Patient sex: M
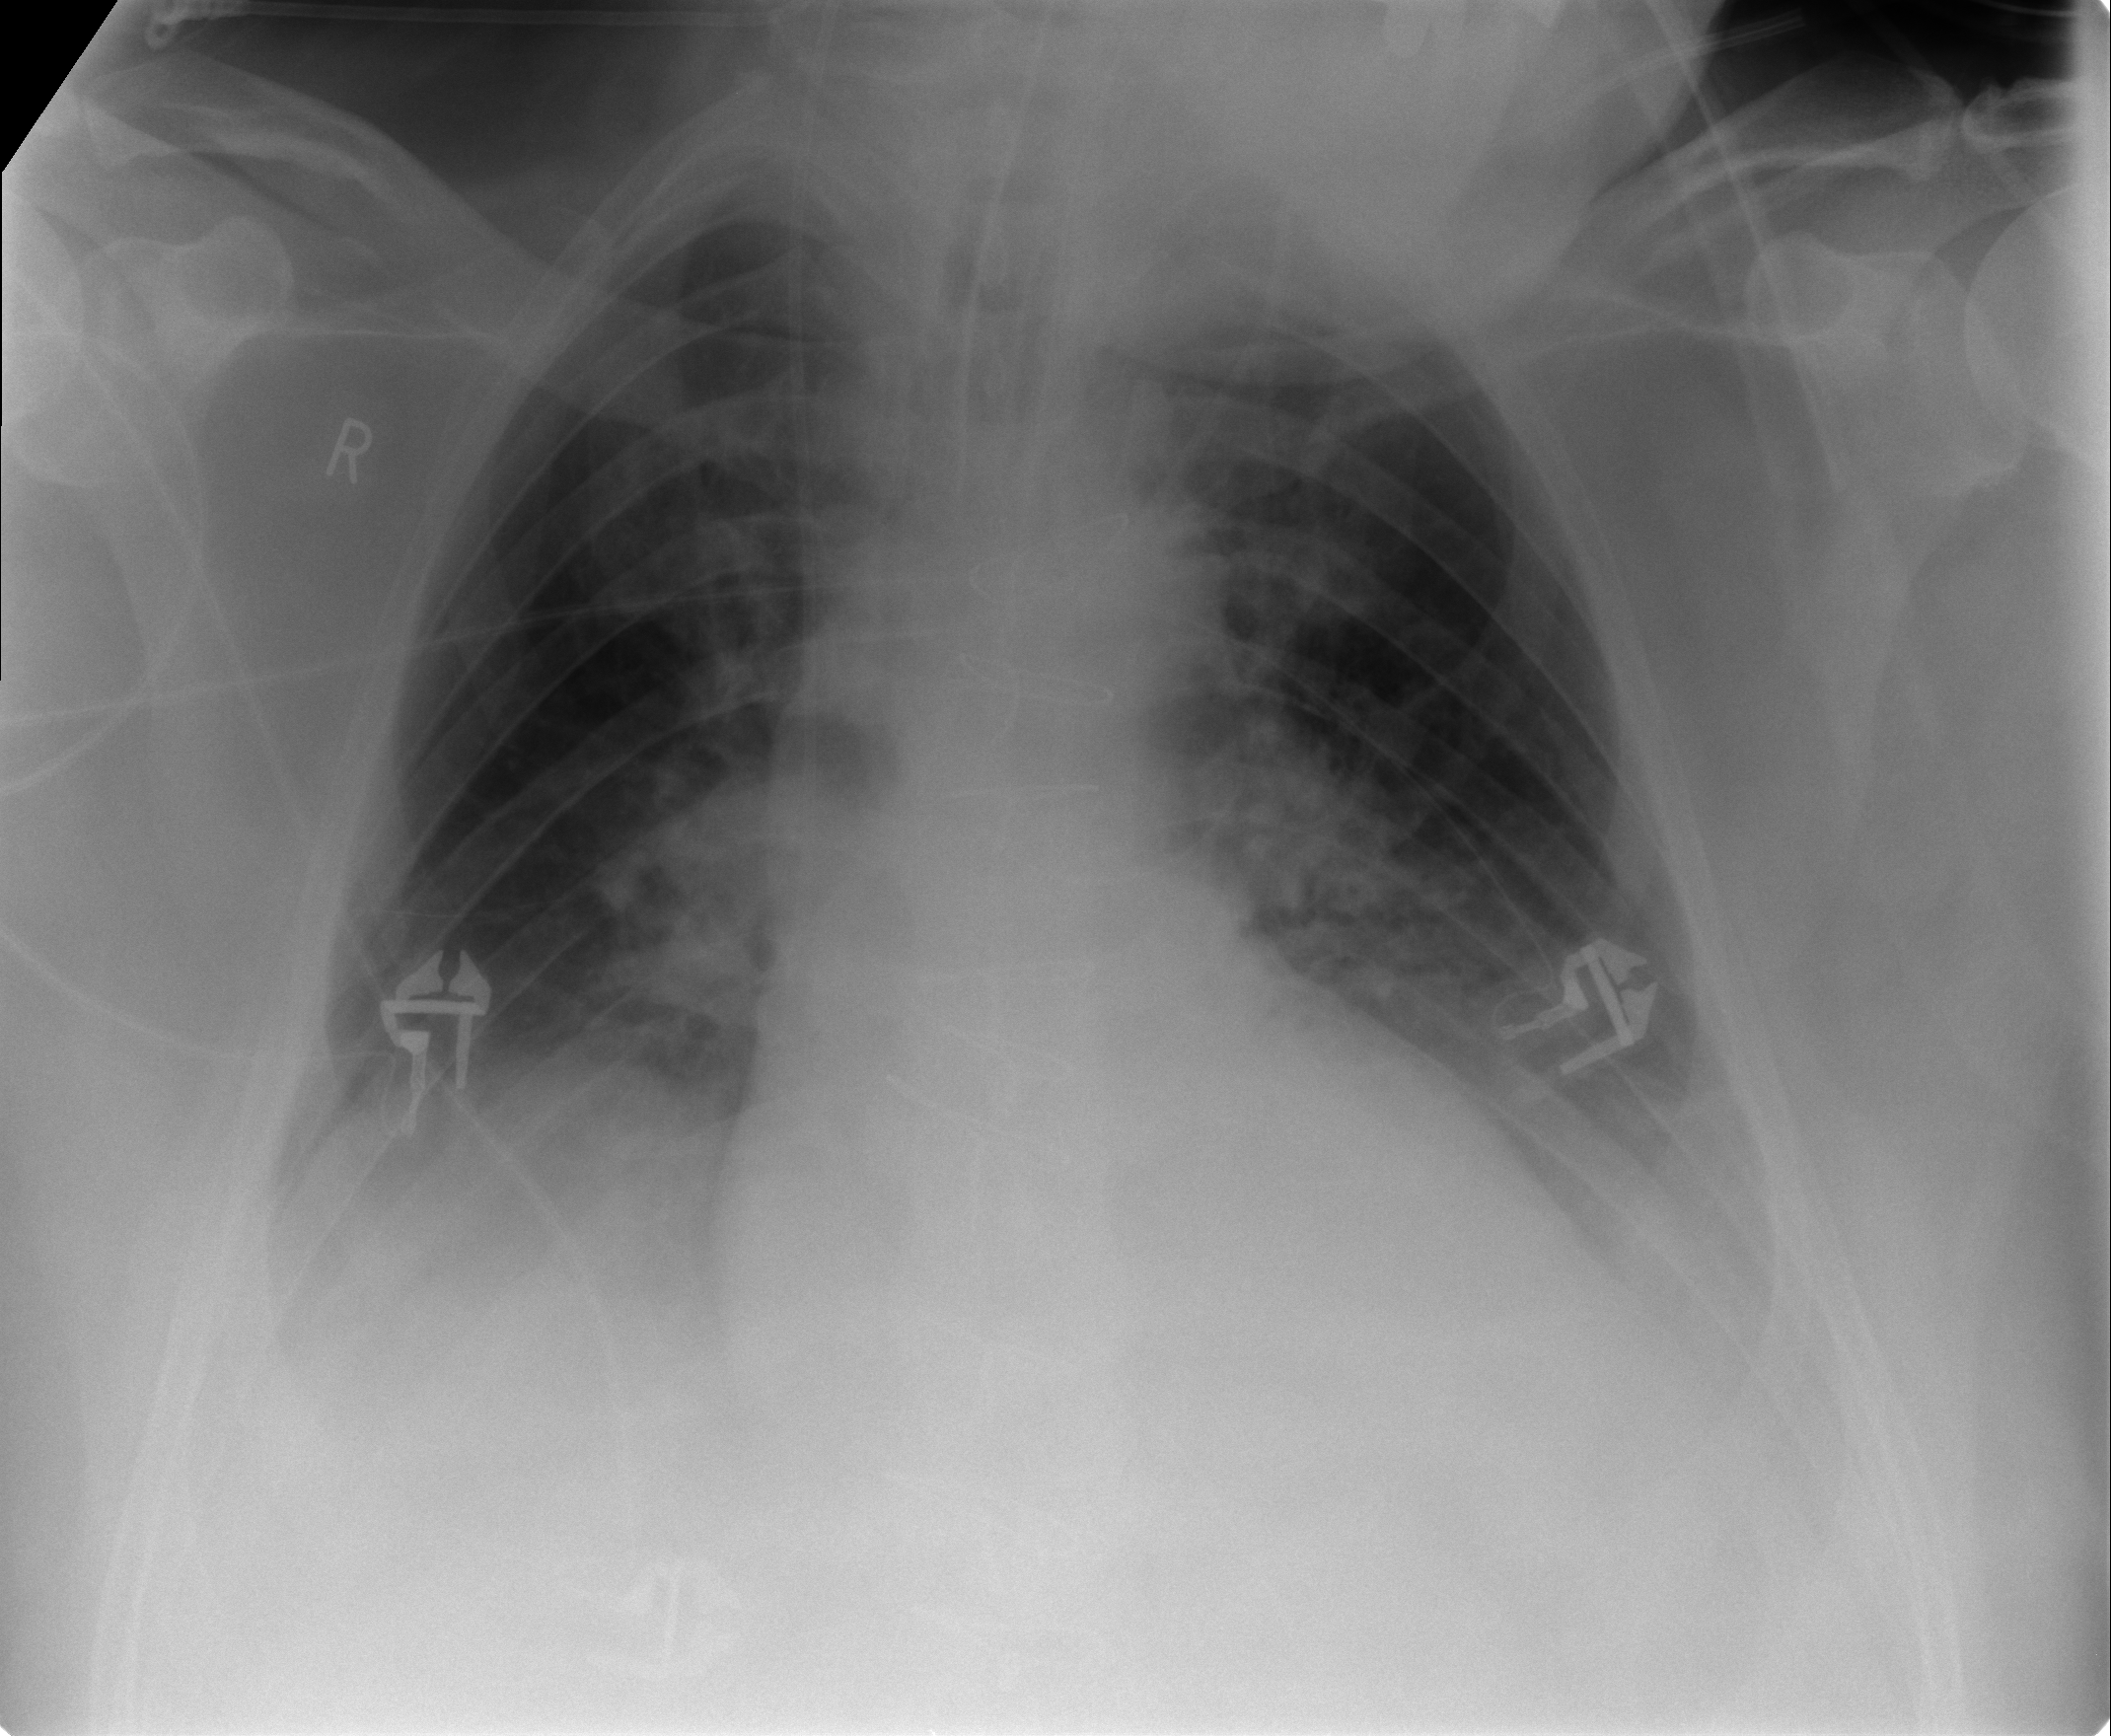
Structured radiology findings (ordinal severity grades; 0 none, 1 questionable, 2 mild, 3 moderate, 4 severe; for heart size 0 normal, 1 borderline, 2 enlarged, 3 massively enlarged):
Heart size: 2
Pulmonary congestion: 2
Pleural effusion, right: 0
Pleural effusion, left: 2
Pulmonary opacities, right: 0
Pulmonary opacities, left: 0
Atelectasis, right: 2
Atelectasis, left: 2